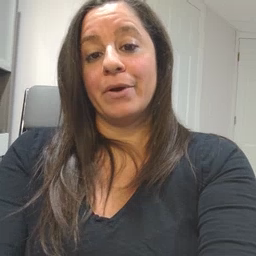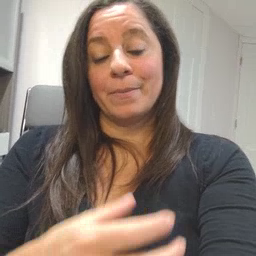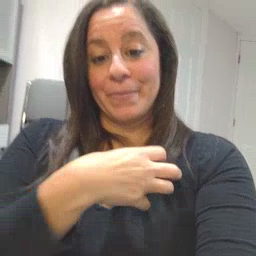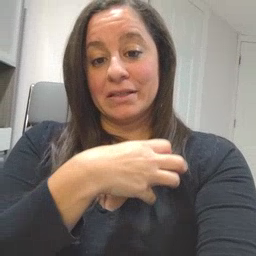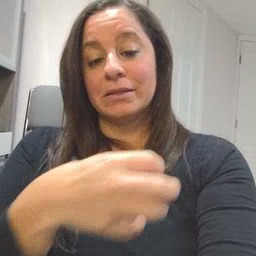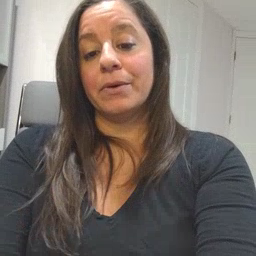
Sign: police